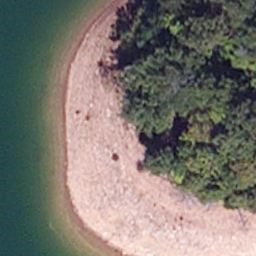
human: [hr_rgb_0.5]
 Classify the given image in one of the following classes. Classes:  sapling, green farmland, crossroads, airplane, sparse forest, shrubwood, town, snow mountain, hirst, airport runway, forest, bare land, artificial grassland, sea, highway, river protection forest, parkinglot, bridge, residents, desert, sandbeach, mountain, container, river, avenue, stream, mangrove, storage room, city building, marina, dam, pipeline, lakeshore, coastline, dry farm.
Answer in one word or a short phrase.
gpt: lakeshore